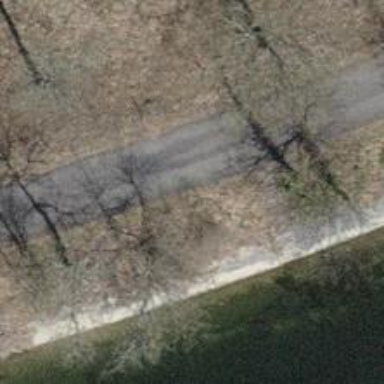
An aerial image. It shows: Road with steps.